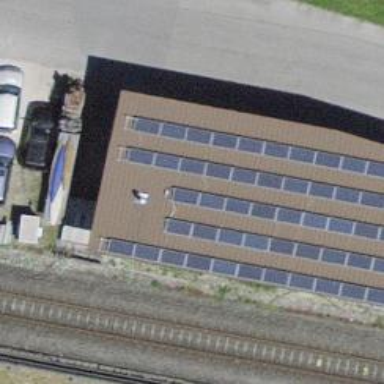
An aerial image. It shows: Solar power generator using photovoltaic panels.